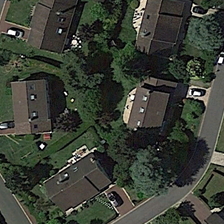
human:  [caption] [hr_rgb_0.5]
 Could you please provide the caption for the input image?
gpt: a brown roof house parked a white car in front of the house .

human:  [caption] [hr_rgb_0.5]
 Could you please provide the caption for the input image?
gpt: tall trees are growing around many houses .

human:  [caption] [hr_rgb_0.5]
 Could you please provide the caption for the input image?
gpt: tall trees are growing around many houses .

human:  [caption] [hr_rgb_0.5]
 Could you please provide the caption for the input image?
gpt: a brown roof house parked a white car in front of the house .

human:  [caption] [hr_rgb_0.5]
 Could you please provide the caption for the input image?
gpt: a brown roof house parked a white car in front of the house .